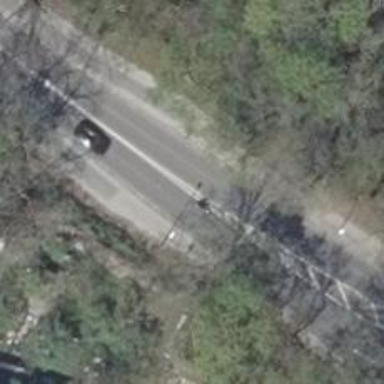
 with sidewalks on both sides and cycle track."